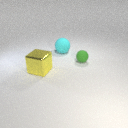
small green rubber sphere to the right of large cyan rubber sphere